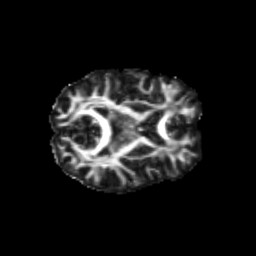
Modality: FA
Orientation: axial
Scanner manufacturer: siemens
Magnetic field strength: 3 T
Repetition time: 9.2 s
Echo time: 0.084 s